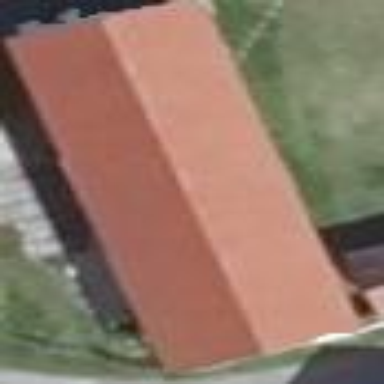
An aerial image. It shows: Gabled red roof on farm auxiliary building. The roof is oriented along the structure.